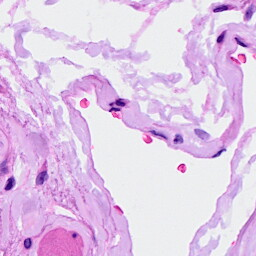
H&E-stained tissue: Ovarian